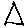
Label: triangle